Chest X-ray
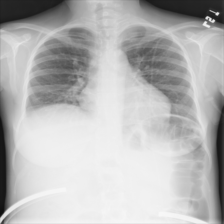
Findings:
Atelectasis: positive
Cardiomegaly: negative
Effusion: negative
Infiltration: negative
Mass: negative
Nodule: negative
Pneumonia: negative
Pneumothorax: negative
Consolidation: negative
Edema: negative
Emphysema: negative
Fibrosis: negative
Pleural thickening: negative
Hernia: negative